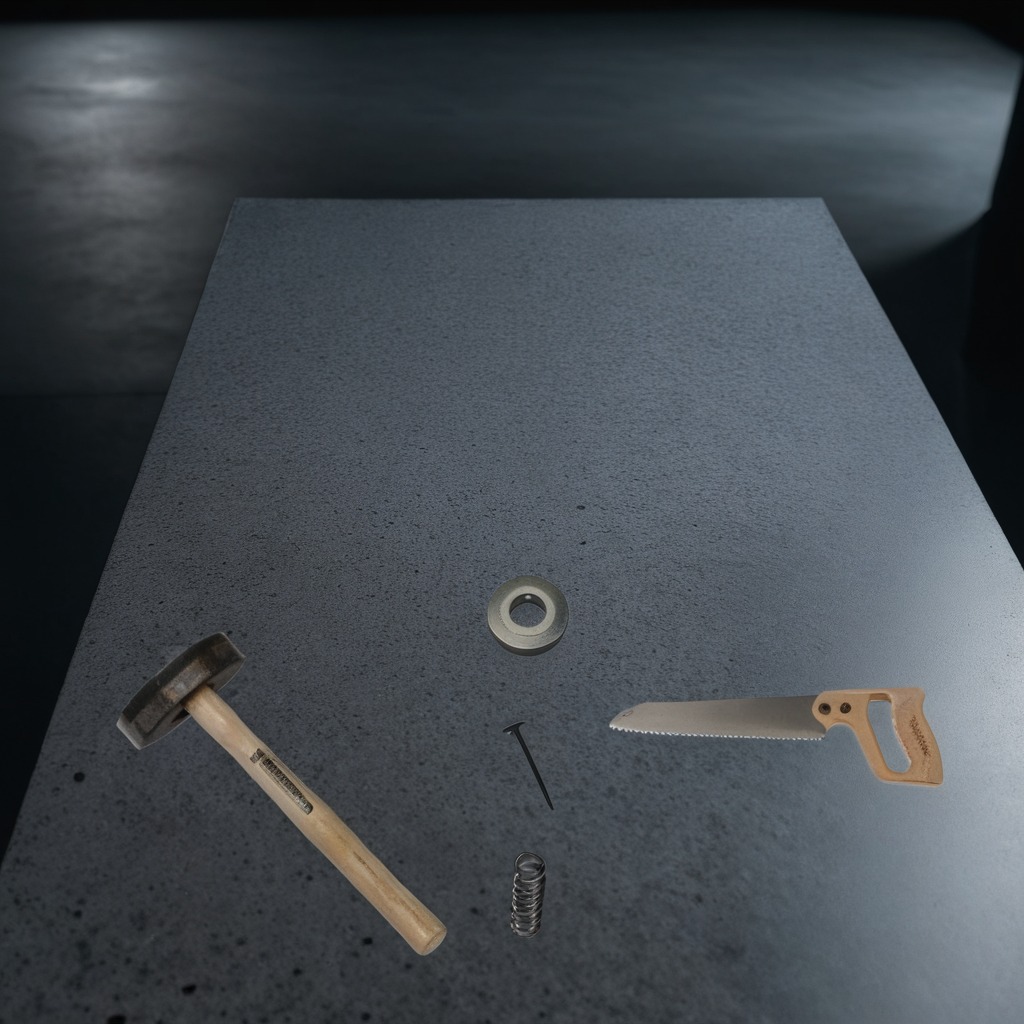
A flat metal washer, a hammer, a metal machine screw, a coiled metal spring, and a handheld metal saw are lying on a clean granite table inside a workshop at night dim ambient light soft shadows worn but